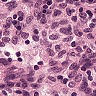
Metastatic tissue present: no